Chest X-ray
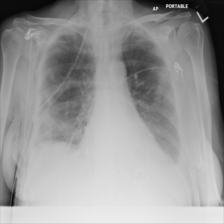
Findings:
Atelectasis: negative
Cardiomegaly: negative
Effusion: positive
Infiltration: negative
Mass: negative
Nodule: negative
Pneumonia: negative
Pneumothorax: negative
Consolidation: negative
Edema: negative
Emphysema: positive
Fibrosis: negative
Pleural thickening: negative
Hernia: negative